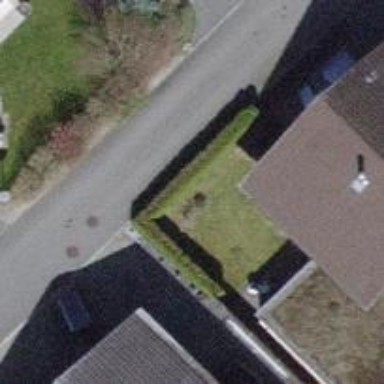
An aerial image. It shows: Hedge barrier.